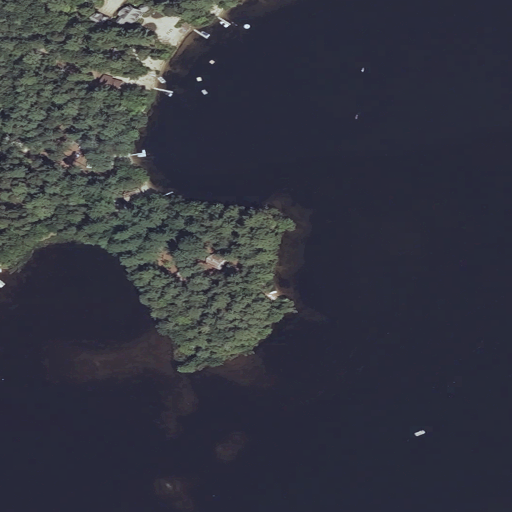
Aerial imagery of cape in Maine named Shelldrake Point containing open water, evergreen forest, open development, herbaceous wetlands, low intensity development, medium intensity development, and mixed forest